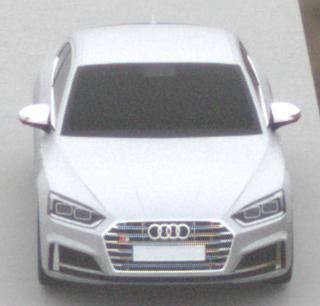
Make: Audi
Model: S5 Sportback
Detailed model: 8T Facelift
Model produced from: 2011
Model produced until: 2016
Doors: 5
Color: white
Road condition: dry road
Daytime: morning or afternoon
Contrast: low contrast